Question: I'm looking for a framework like the one Android uses when first using the OS. I shows a blue hand and a circle to emphasize on a specific functionality accompanied with a title and some description.
I want to use it the walk the user through the app changes coming with the new version.
Here's a screenshot :

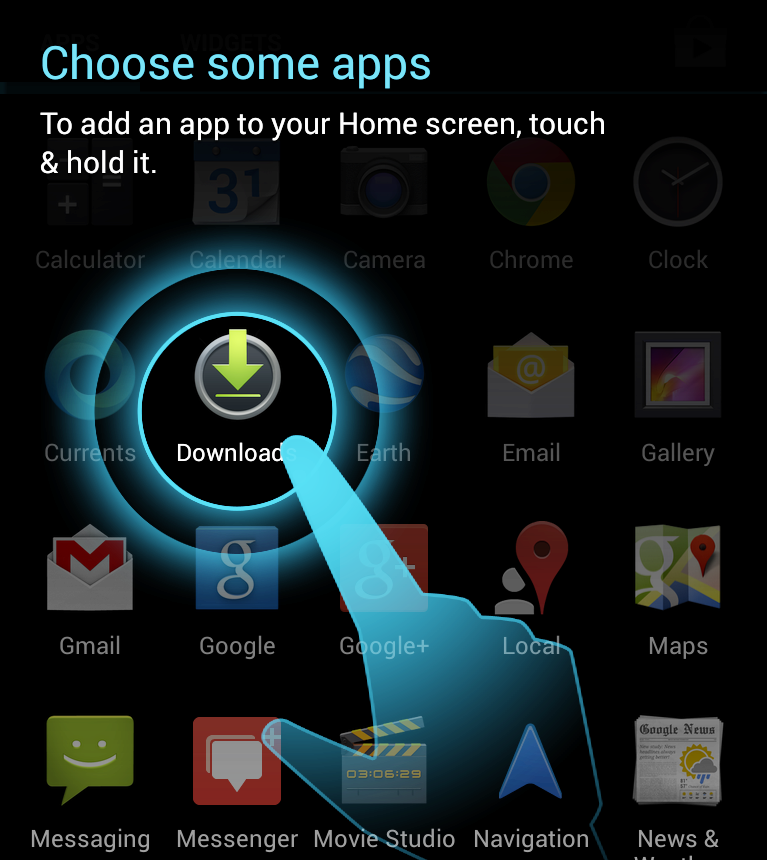
Answer: Finally found it. It's called 'ShowcaseView'
--> <URL>